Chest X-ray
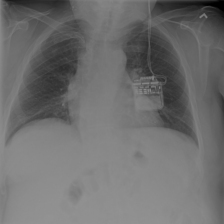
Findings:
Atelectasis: negative
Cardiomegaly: negative
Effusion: negative
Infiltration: negative
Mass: negative
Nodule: negative
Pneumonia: negative
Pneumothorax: negative
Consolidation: negative
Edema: negative
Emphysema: negative
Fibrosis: negative
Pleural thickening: negative
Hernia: negative